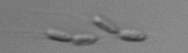
Label: Dinobryon